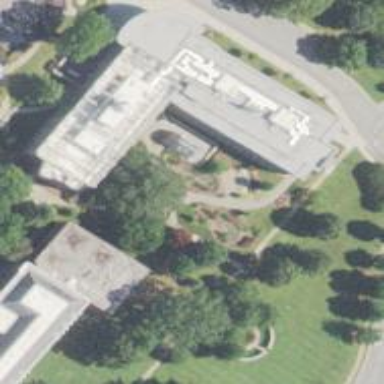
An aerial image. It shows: View of university building.